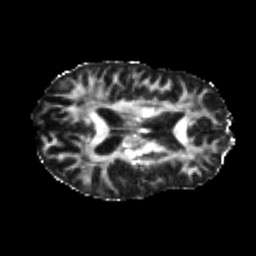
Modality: FA
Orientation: axial
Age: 25
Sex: male
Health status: healthy
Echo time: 0.074 s